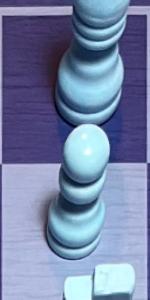
Label: Pawn_White